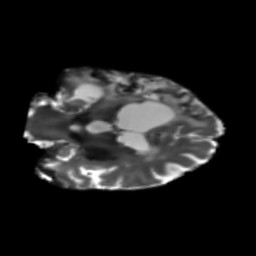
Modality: T2w
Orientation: coronal
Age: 65
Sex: female
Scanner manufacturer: siemens
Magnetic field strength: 3 T
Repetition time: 5.25 s
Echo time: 0.08 s